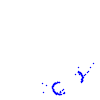
Particle: pion